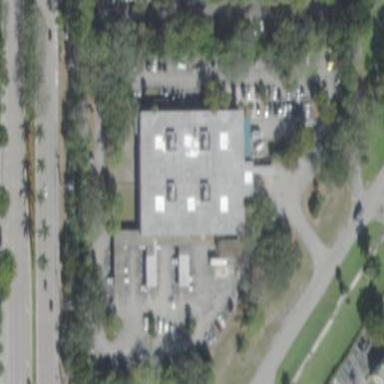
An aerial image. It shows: Building that serves as post depot.